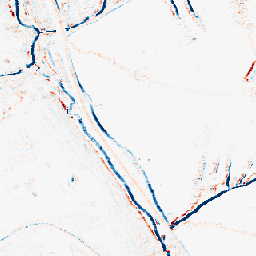
Category: morphological
Decomposition family: morphological_rect
Decomposition parameters: operation: average
width: 5
height: 3
Upsampling method: nearest
Upsampling parameters: scale: 8
Upsampling scale: 8